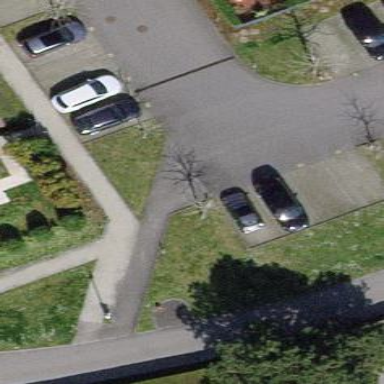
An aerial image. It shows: Parking available on the street side.